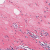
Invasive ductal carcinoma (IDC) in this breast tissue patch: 0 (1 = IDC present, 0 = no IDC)